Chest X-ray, PA view. Patient: 62 years old, sex F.
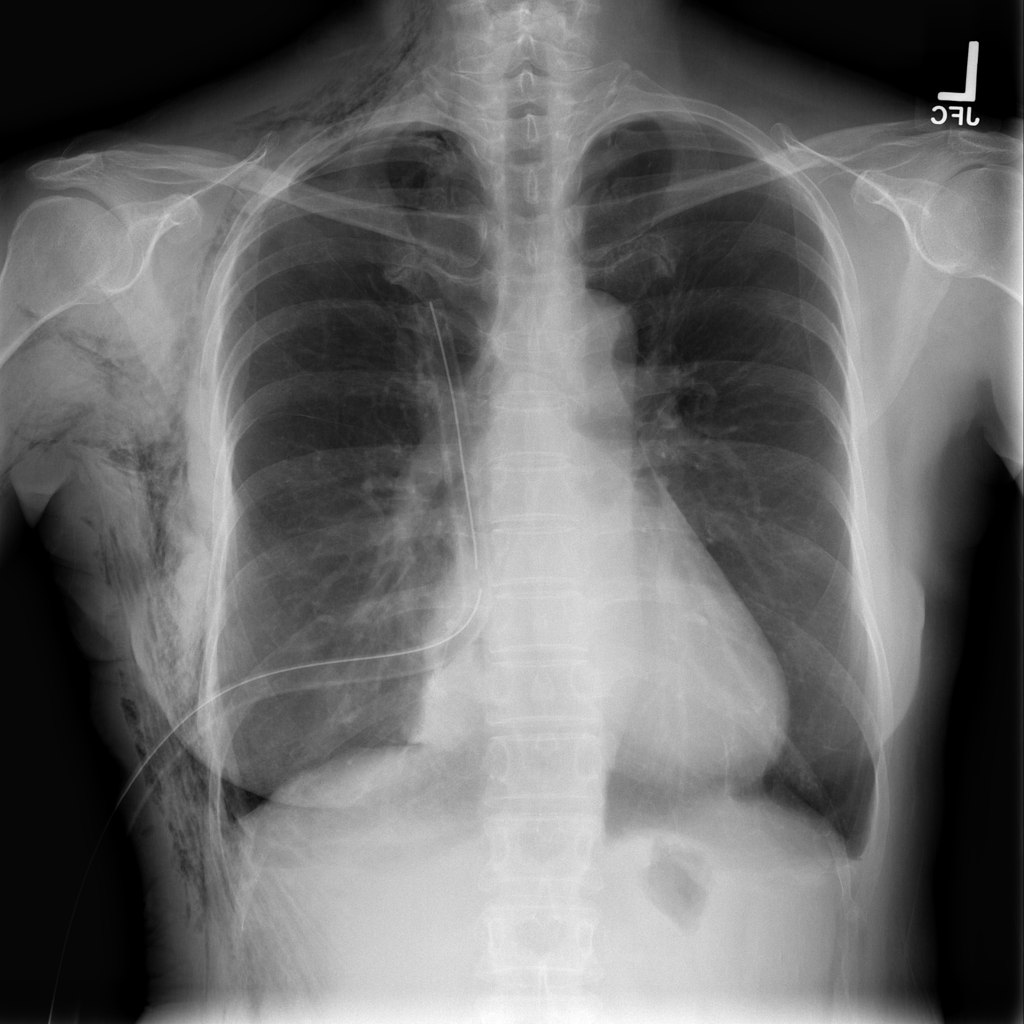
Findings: Emphysema, Pneumothorax